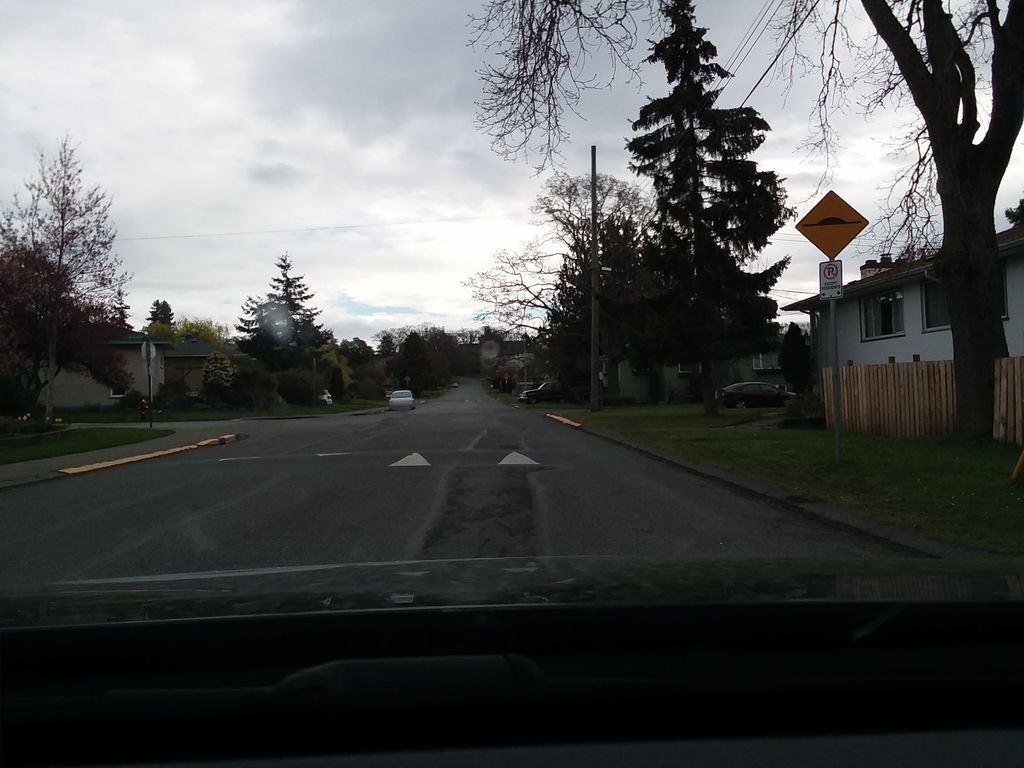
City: victoria